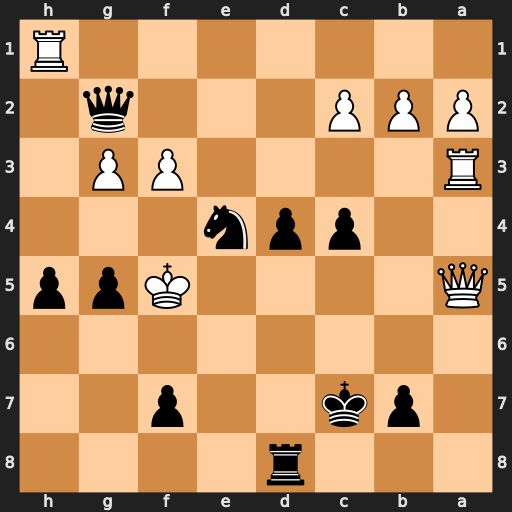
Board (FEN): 3r4/1pk2p2/8/Q4Kpp/2ppn3/R4PP1/PPP3q1/7R
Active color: b
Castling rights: -
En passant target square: -
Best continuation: b6 Qa7+ Kc6